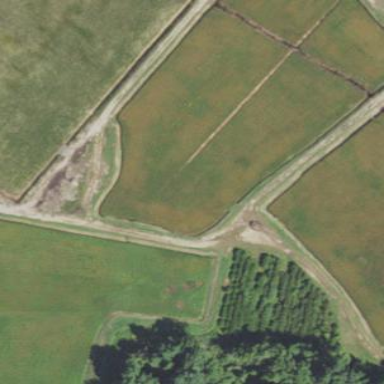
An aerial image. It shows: Farmland with wetland area.